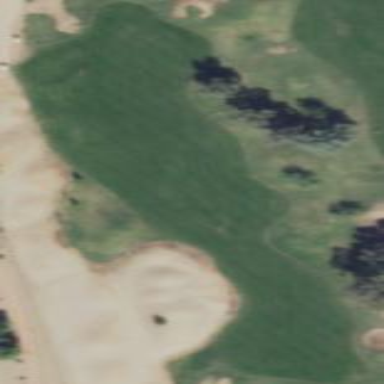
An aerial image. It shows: Golf fairway in the image.